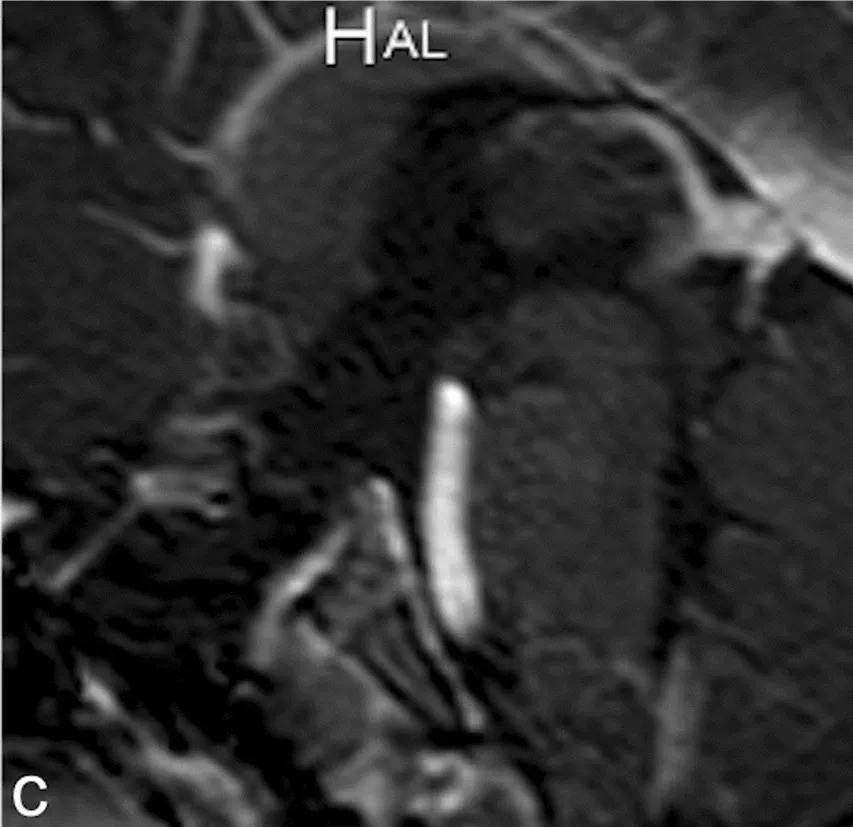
Brain magnetic resonance imaging and computerized tomography. Sagittal post-contrast T1. Weighted images.
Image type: radiology (mri)